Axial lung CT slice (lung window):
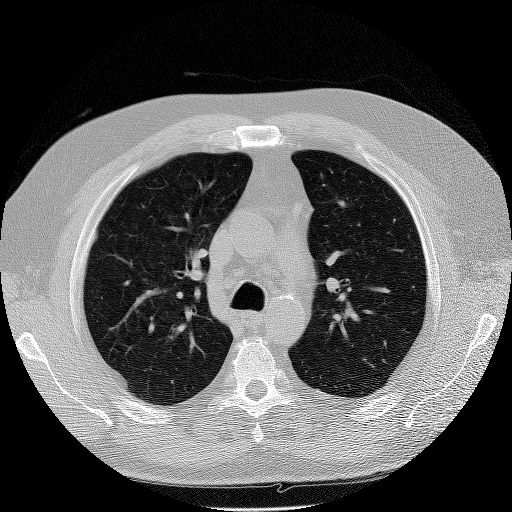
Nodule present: no